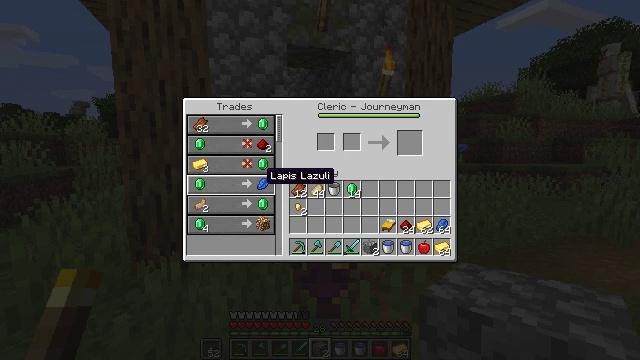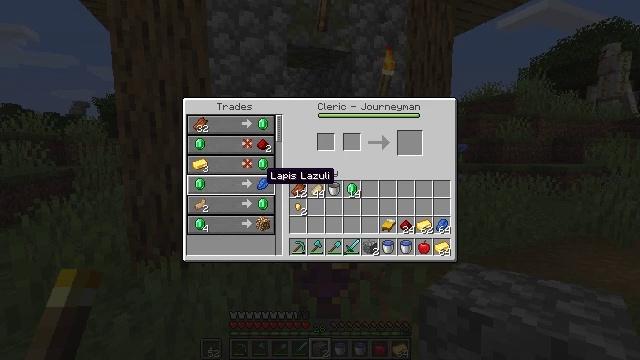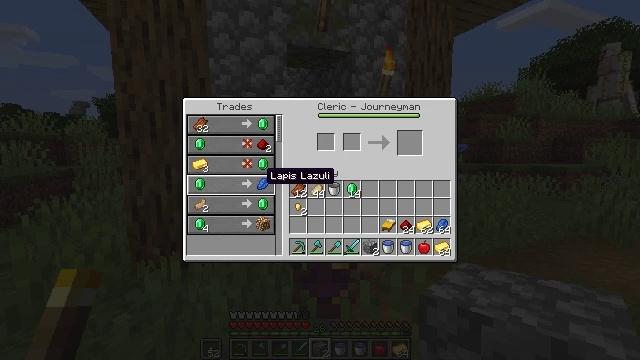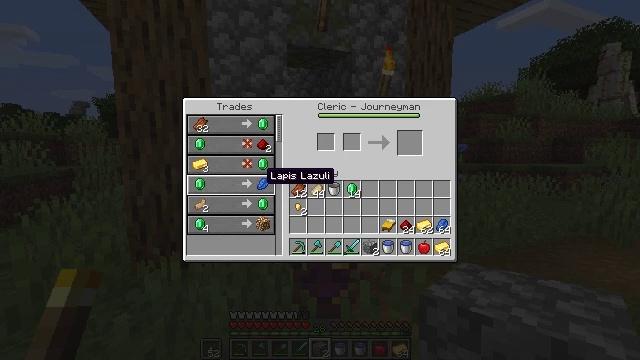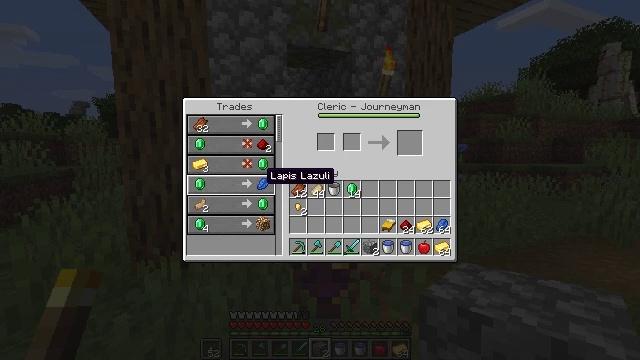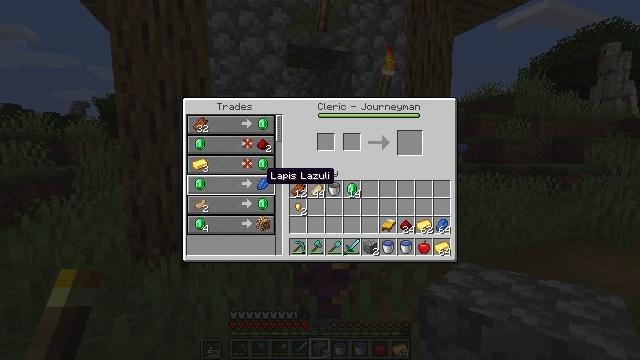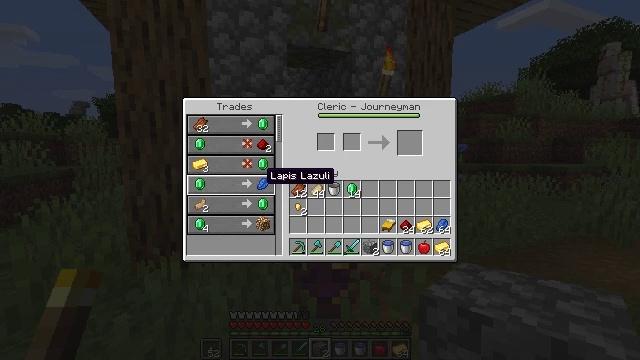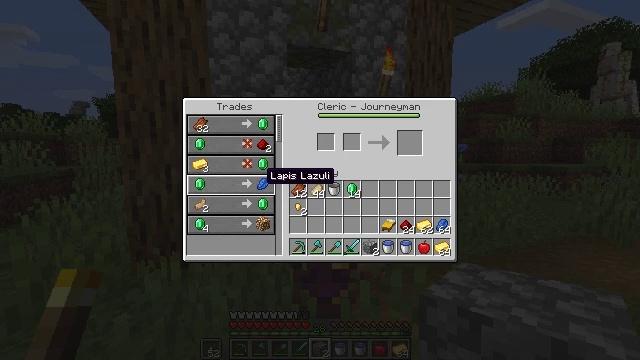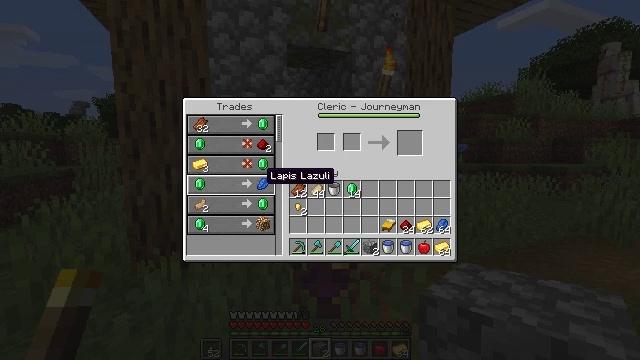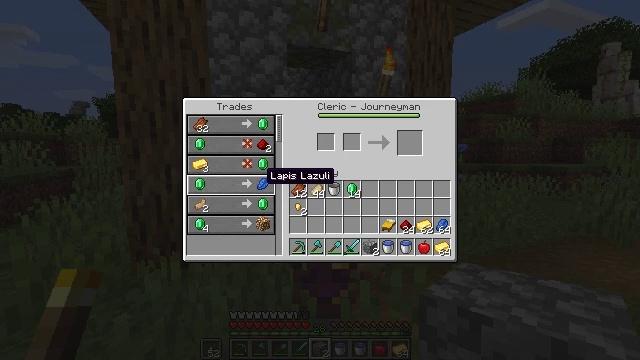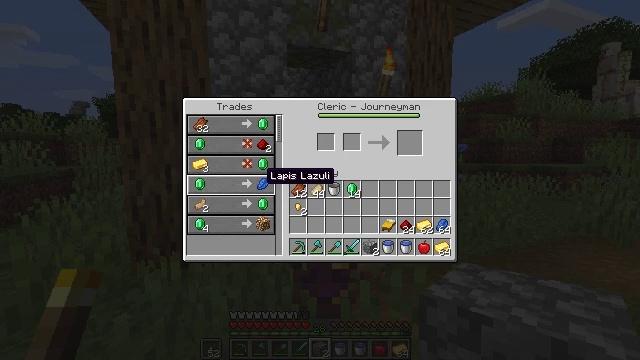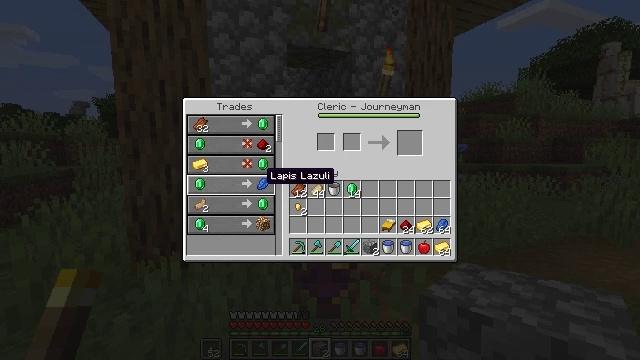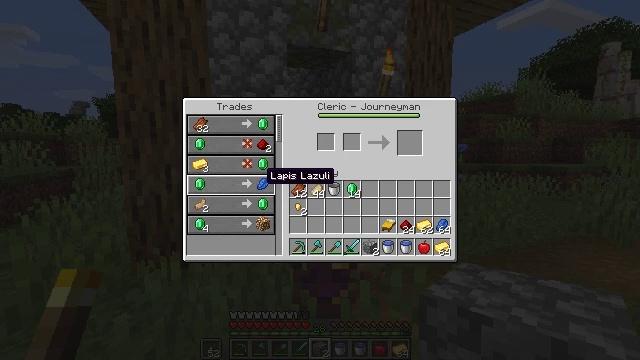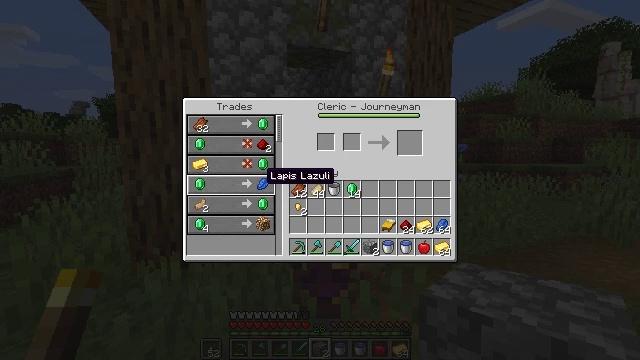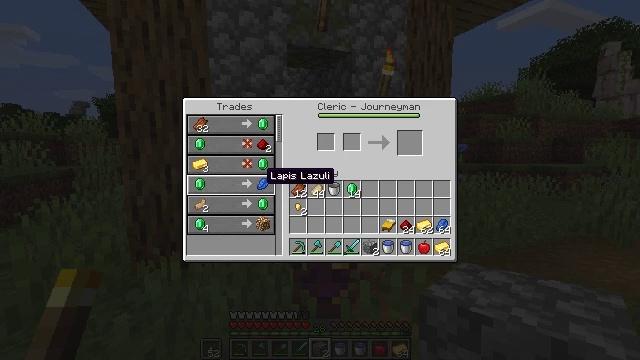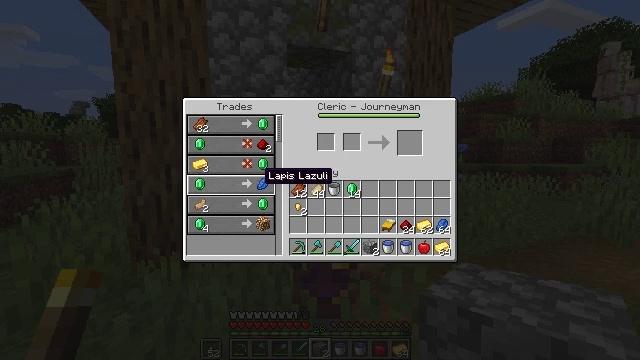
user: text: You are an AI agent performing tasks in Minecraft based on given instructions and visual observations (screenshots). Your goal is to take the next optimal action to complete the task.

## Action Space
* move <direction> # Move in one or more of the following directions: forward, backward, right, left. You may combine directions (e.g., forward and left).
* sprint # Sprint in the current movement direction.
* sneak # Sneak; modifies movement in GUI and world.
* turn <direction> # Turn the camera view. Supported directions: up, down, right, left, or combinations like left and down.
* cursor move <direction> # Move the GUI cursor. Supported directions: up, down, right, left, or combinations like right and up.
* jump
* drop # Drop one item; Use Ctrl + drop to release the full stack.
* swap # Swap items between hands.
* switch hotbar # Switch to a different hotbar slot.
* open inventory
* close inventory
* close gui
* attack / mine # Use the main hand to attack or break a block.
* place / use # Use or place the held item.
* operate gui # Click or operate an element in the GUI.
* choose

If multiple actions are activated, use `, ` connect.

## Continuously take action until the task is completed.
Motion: motion action
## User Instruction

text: Break down a block in the crafting table to obtain lapis lazuli.
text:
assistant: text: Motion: no_op
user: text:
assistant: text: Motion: no_op
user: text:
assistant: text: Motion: no_op
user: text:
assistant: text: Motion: no_op
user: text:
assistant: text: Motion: no_op
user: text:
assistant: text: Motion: no_op
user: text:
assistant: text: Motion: no_op
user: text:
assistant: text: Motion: no_op
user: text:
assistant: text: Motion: no_op
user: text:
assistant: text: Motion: no_op
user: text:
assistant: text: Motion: no_op
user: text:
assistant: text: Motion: no_op
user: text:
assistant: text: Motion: no_op
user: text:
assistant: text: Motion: no_op
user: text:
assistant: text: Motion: no_op
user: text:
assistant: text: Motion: no_op
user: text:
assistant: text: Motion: no_op
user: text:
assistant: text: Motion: no_op
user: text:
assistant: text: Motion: no_op
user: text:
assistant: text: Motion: no_op
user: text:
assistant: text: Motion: no_op
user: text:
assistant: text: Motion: no_op
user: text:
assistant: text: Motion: no_op
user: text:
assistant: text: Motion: no_op
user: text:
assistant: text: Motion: no_op
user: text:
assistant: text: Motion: no_op
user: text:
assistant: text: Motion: no_op
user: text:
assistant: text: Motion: no_op
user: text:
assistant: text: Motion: cursor move right
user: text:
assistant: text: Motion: cursor move right